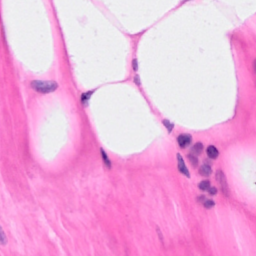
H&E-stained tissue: Breast